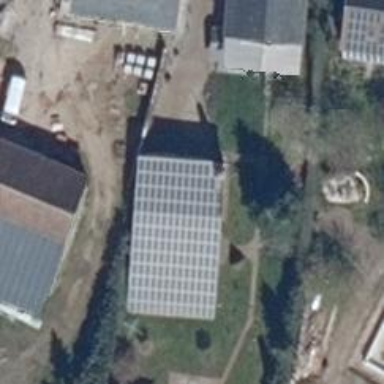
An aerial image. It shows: Small solar photovoltaic panel used as generator to produce electricity.